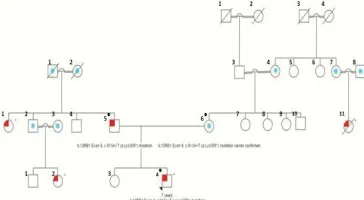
Com. (B) This figure illustrates the timeline of care for the patient (IV-4), with relevant date points highlighted, and identifies the major point of care.
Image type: chart (chart)